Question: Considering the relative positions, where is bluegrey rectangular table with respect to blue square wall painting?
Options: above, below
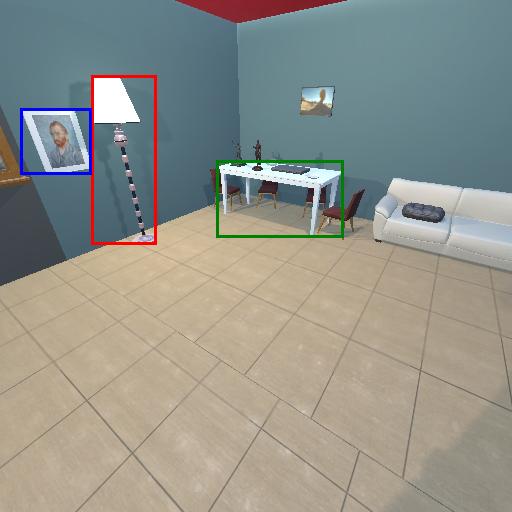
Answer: above